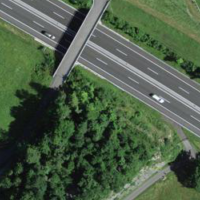
EUNIS habitat code: 57
Species observed at this site:
Helicigona lapicida